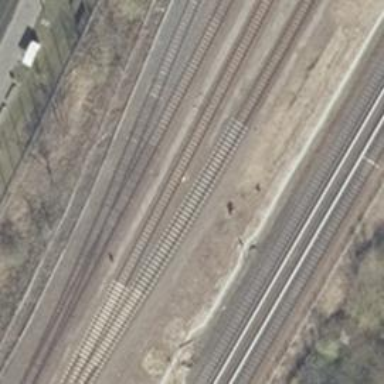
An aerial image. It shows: Railway switch.